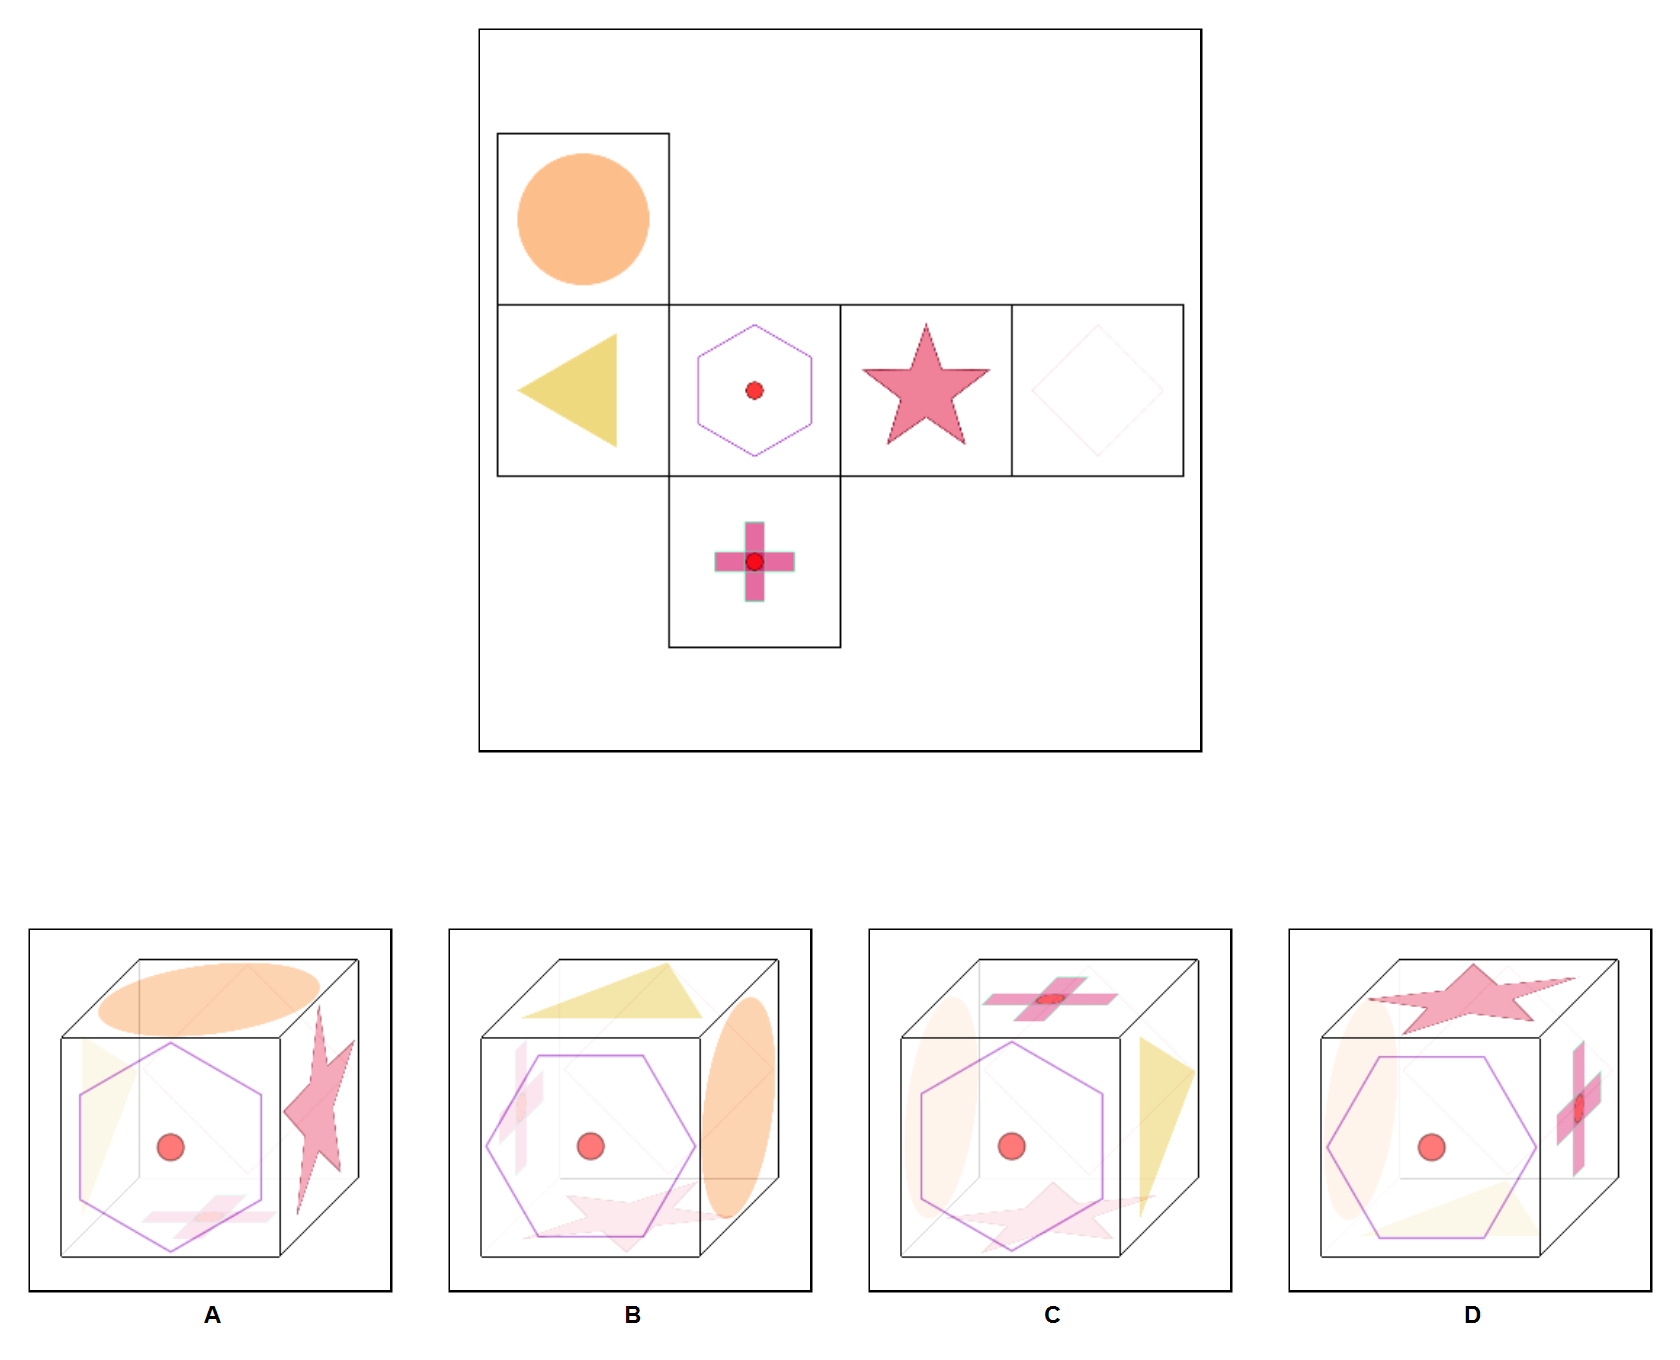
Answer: C